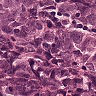
Metastatic tissue present: yes